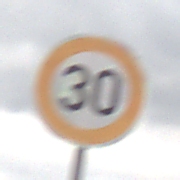
Verkehrszeichen: Geschwindigkeit30
Umgebung: Outdoor, Nature
Tageszeit: MorningAfternoon
Wetter: Overcast
Licht: Natural
Jahreszeit: NotSpecified
Kontrast: LowContrast